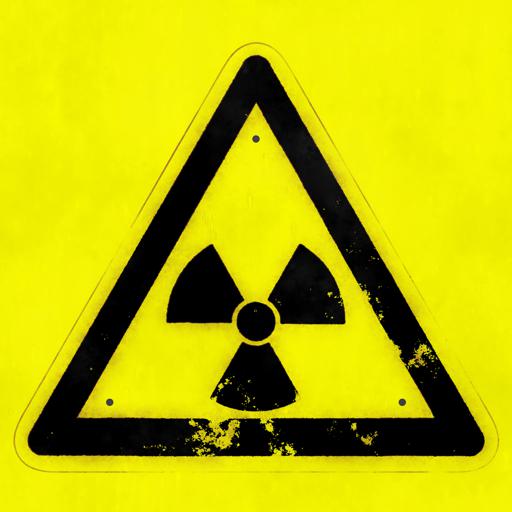
Tags: atomic black danger radiation sign warning yellow